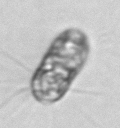
Label: Corethron_hystrix